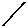
Label: line